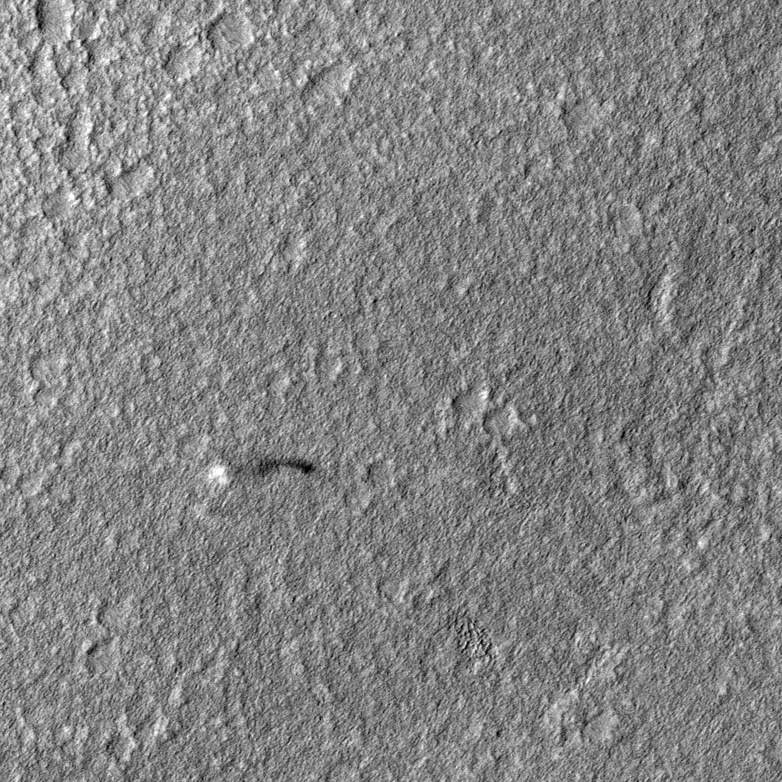
Label: dustdevil